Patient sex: M
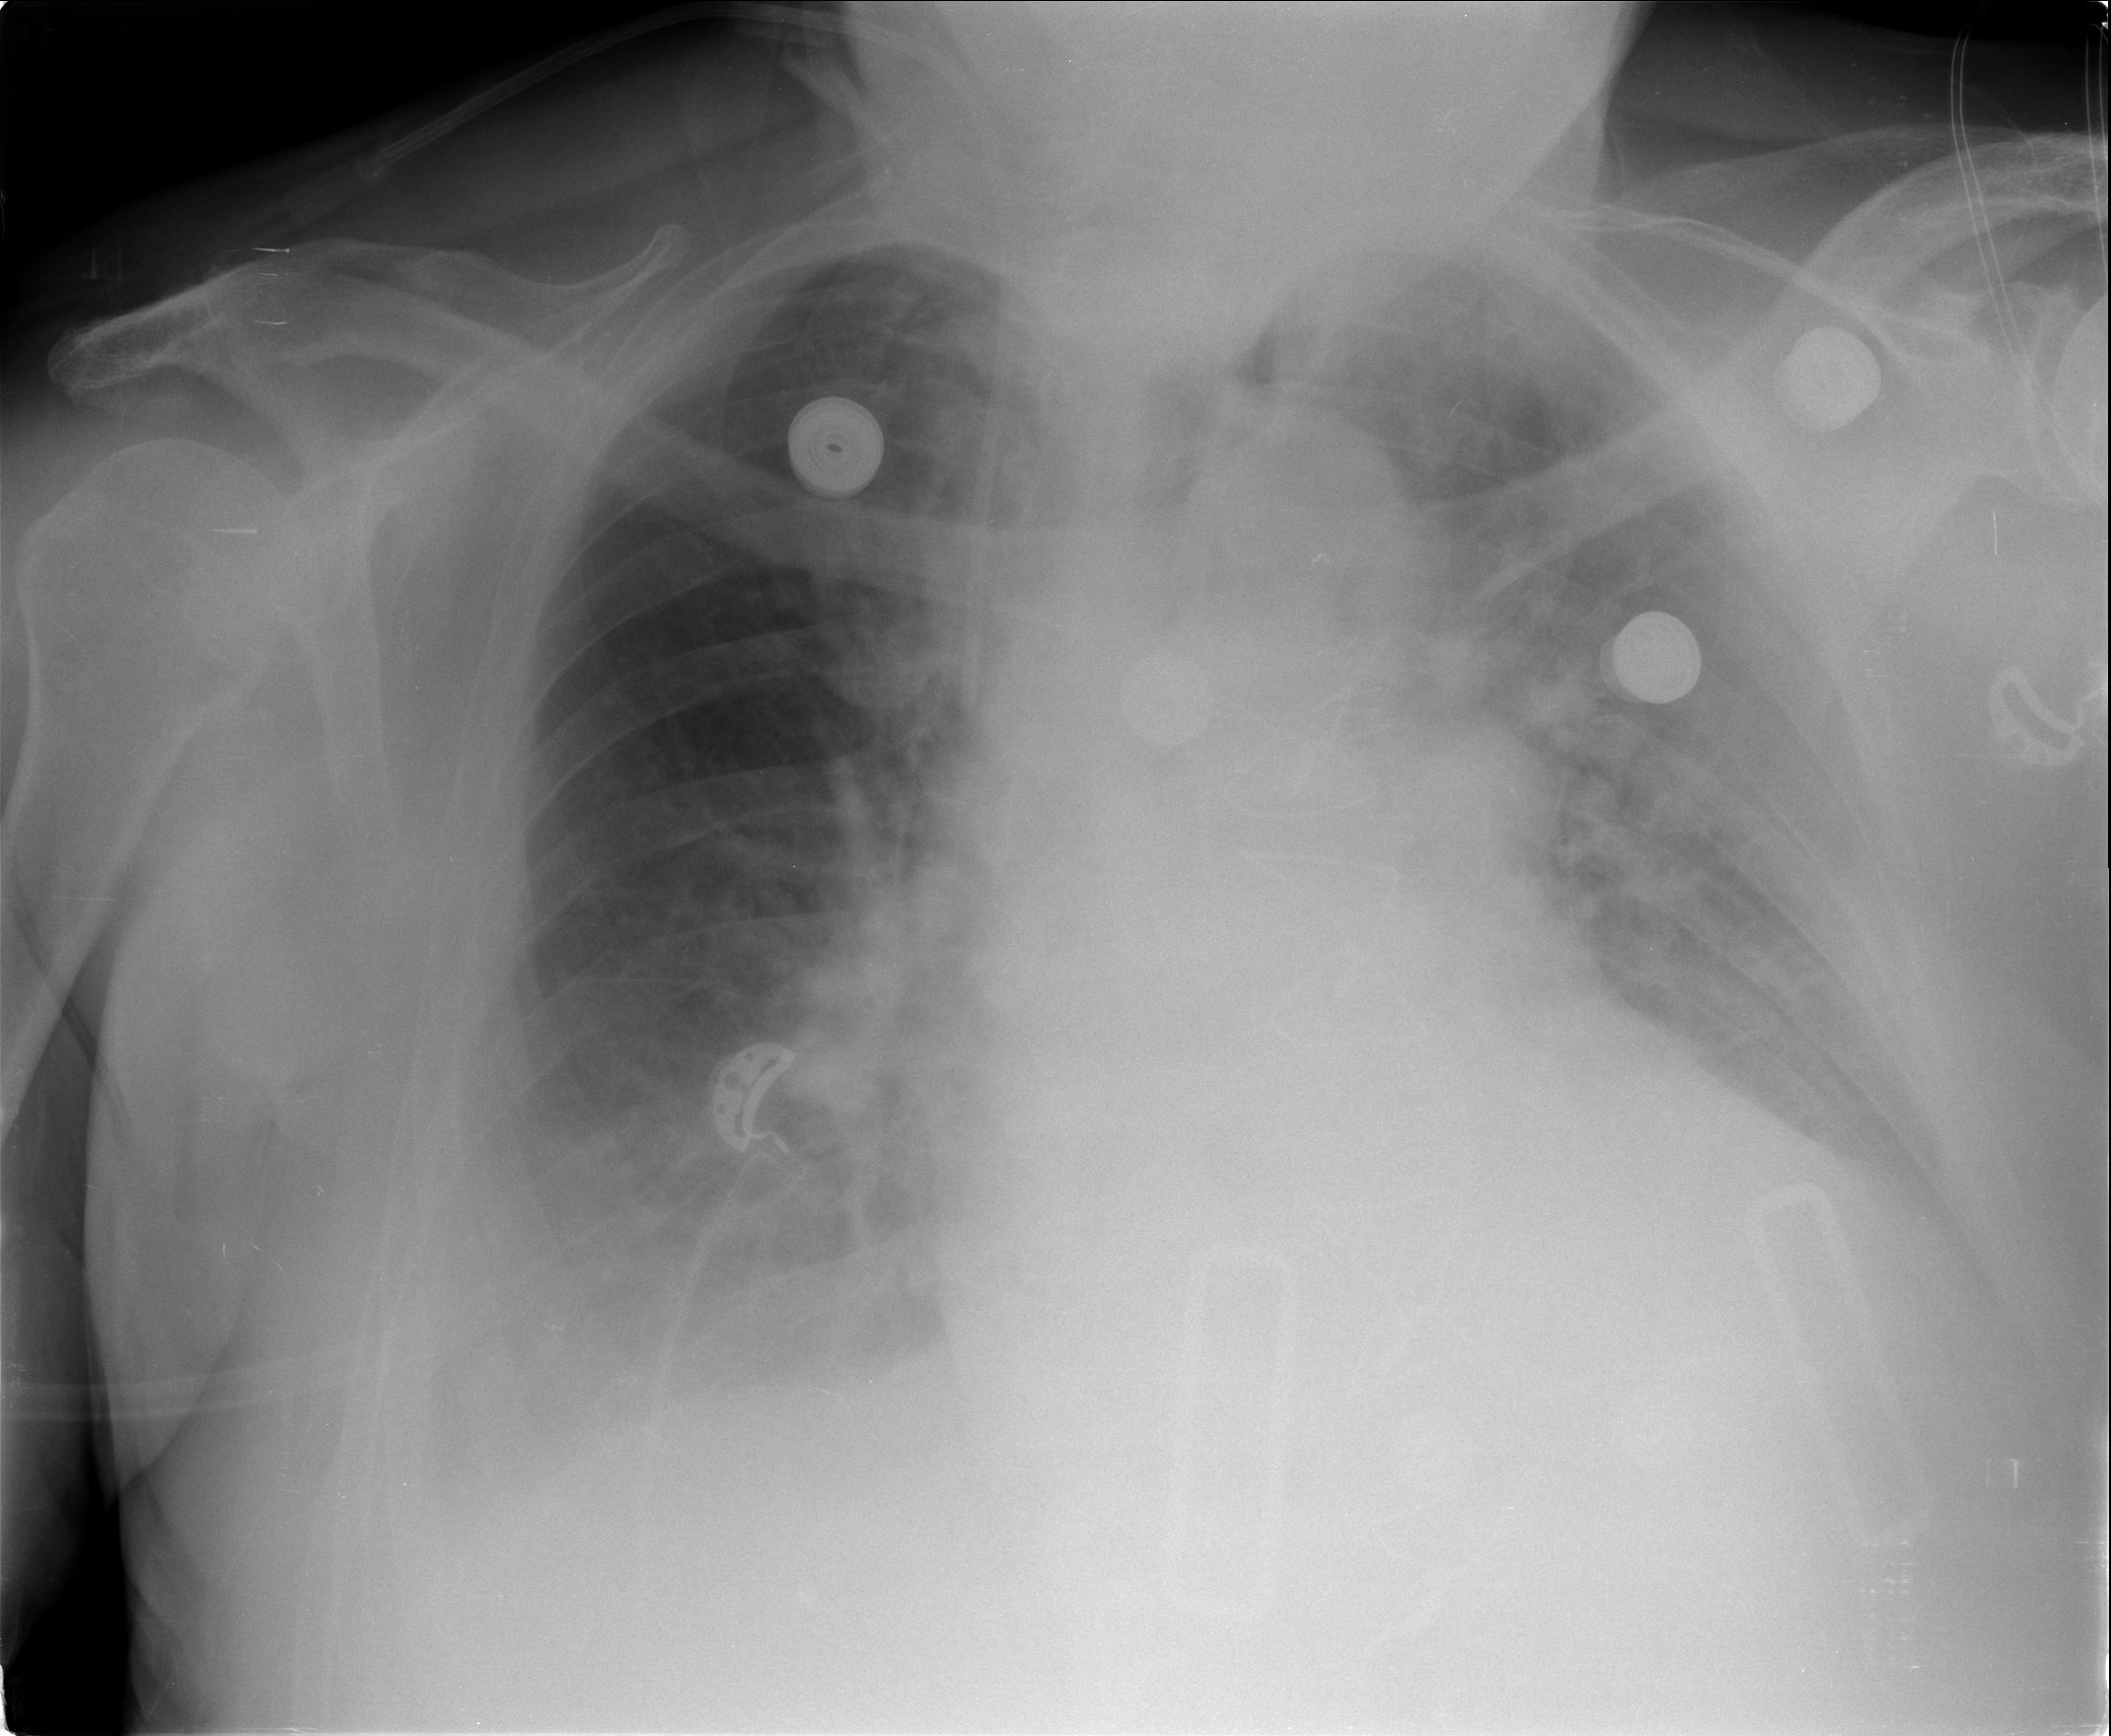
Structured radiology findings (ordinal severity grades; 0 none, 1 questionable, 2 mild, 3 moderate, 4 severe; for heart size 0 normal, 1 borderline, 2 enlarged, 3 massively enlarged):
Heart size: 2
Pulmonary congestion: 3
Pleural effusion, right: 3
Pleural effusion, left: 3
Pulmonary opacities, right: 1
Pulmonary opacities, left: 1
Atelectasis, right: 1
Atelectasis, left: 1